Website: bh-photo
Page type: address-validator
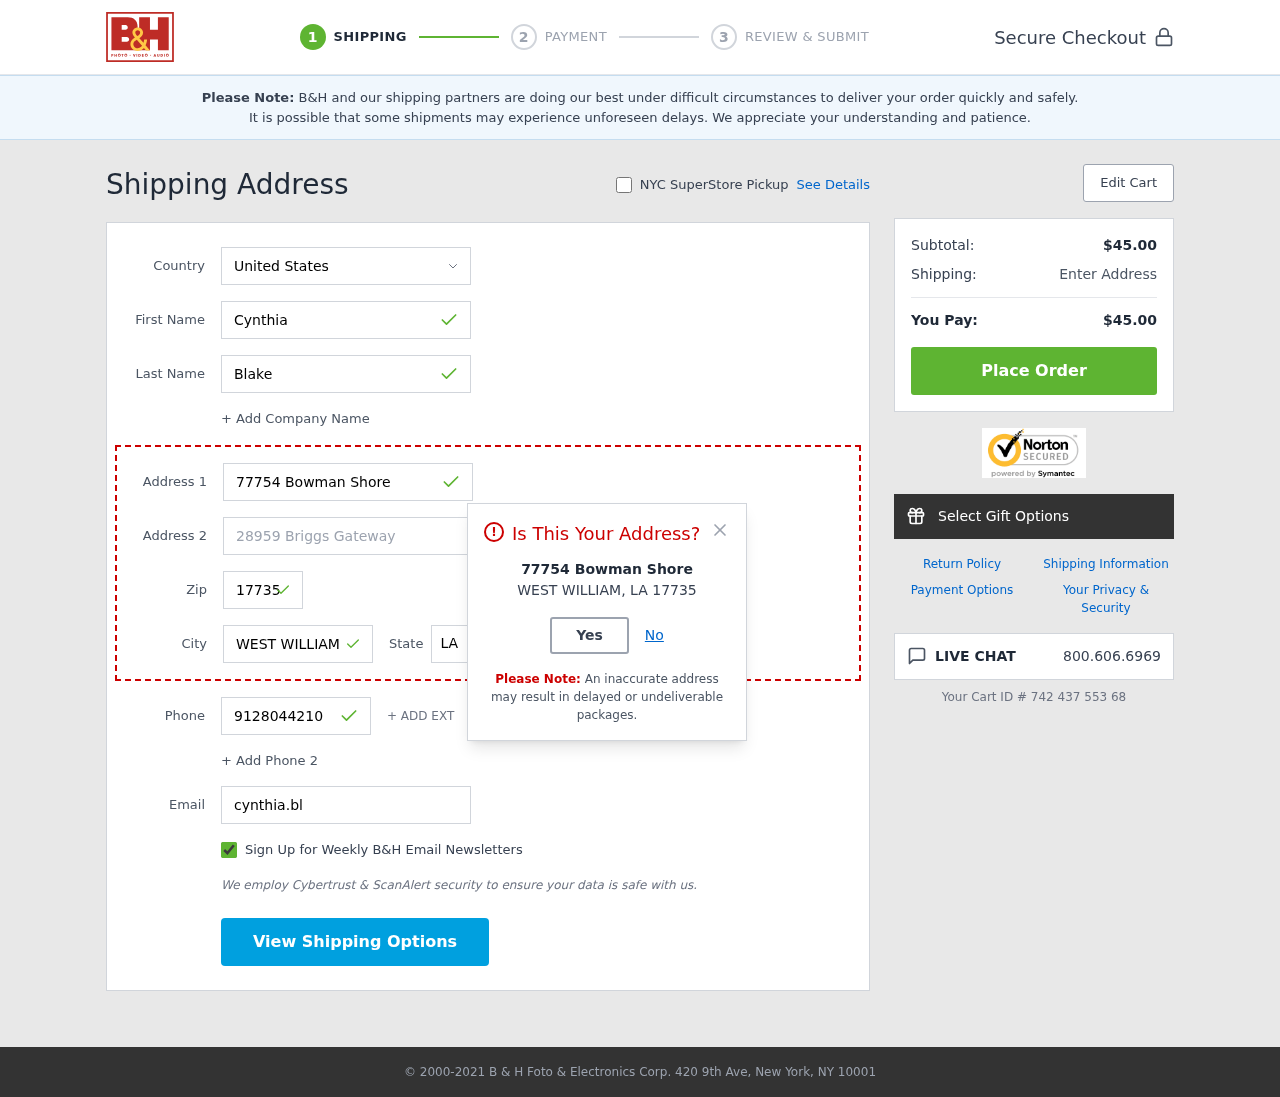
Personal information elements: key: PII_CITY
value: West William
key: PII_COUNTRY
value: United States
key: PII_EMAIL
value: cynthia.blake@hotmail.com
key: PII_FIRSTNAME
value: Cynthia
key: PII_LASTNAME
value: Blake
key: PII_PHONE
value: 9128044210
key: PII_POSTCODE
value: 17735
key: PII_STATE_ABBR
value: LA
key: PII_STREET
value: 77754 Bowman Shore
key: PII_STREET2
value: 28959 Briggs Gateway
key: PII_CITY_MODAL
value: WEST WILLIAM
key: PII_POSTCODE_FULL
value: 17735
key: PII_POSTCODE_NUMERIC
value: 17735
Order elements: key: ORDER_SUBTOTAL
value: $45.00
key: ORDER_TOTAL
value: $45.00
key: ORDER_ID
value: Your Cart ID # 742 437 553 68